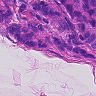
Metastatic tissue present: yes